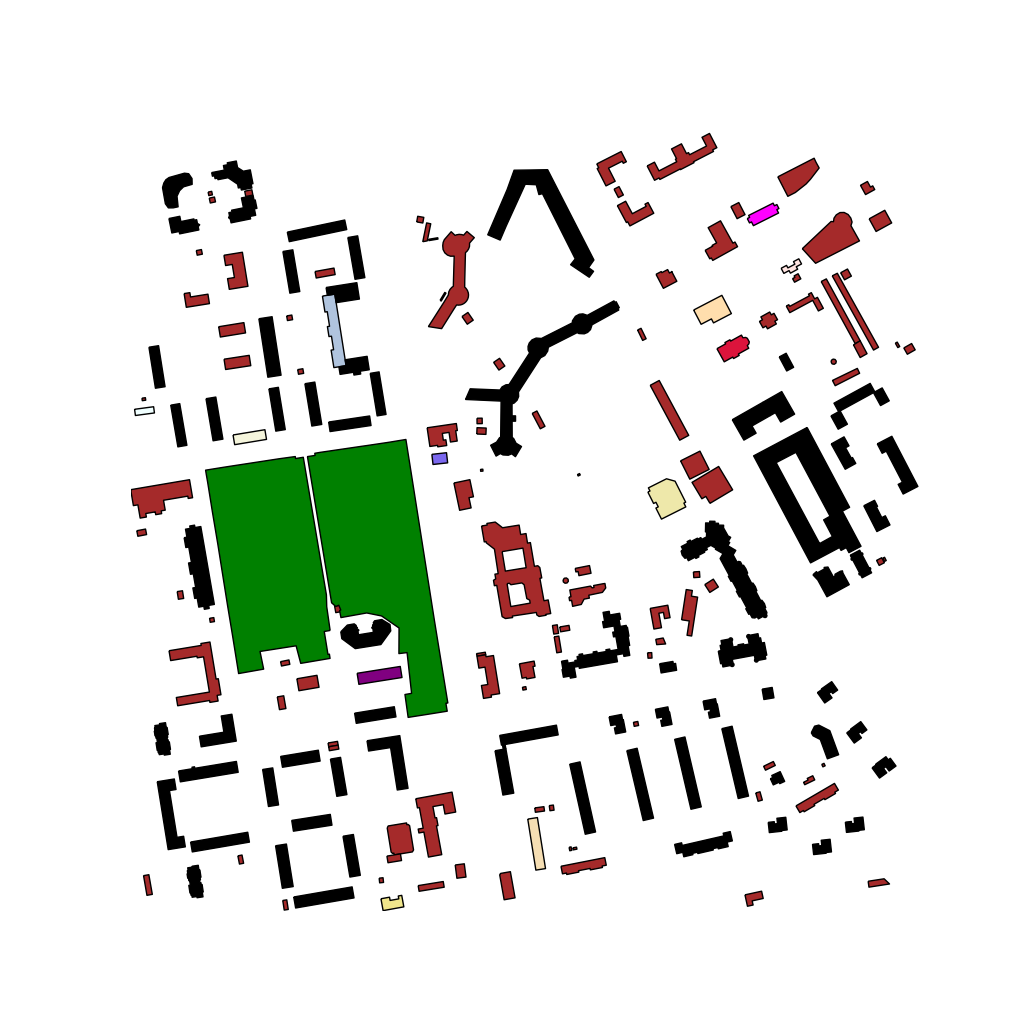
Tags: overhead vector_map, business, recreation, residential, special, modern, soviet, high_rise, individual_rise, low_rise, density_1, Building, Church, Cinema, Dentist, Facility, Gas, Grocery, Hotel, Kinder, Park, Police, Post, Resto, Supermkt, Ythsport, 1.0 km²